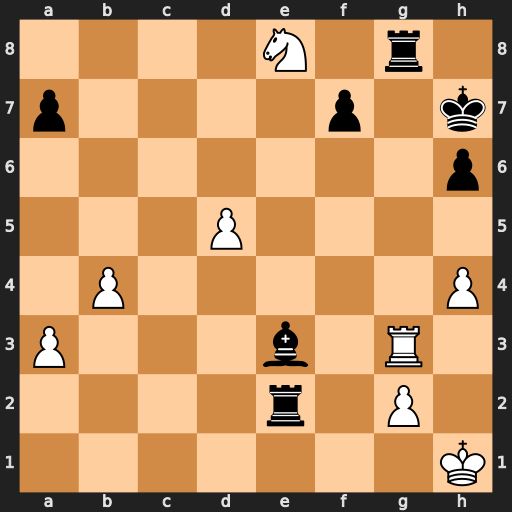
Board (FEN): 4N1r1/p4p1k/7p/3P4/1P5P/P3b1R1/4r1P1/7K
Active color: w
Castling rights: -
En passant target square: -
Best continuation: Nf6+ Kh8 Rxg8#